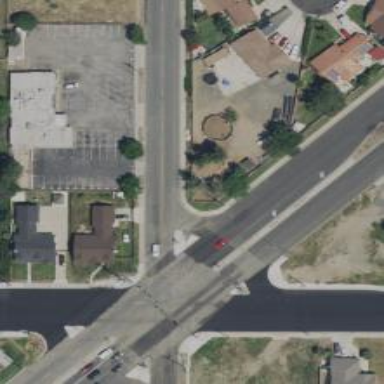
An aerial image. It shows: Marked crossing on the road.